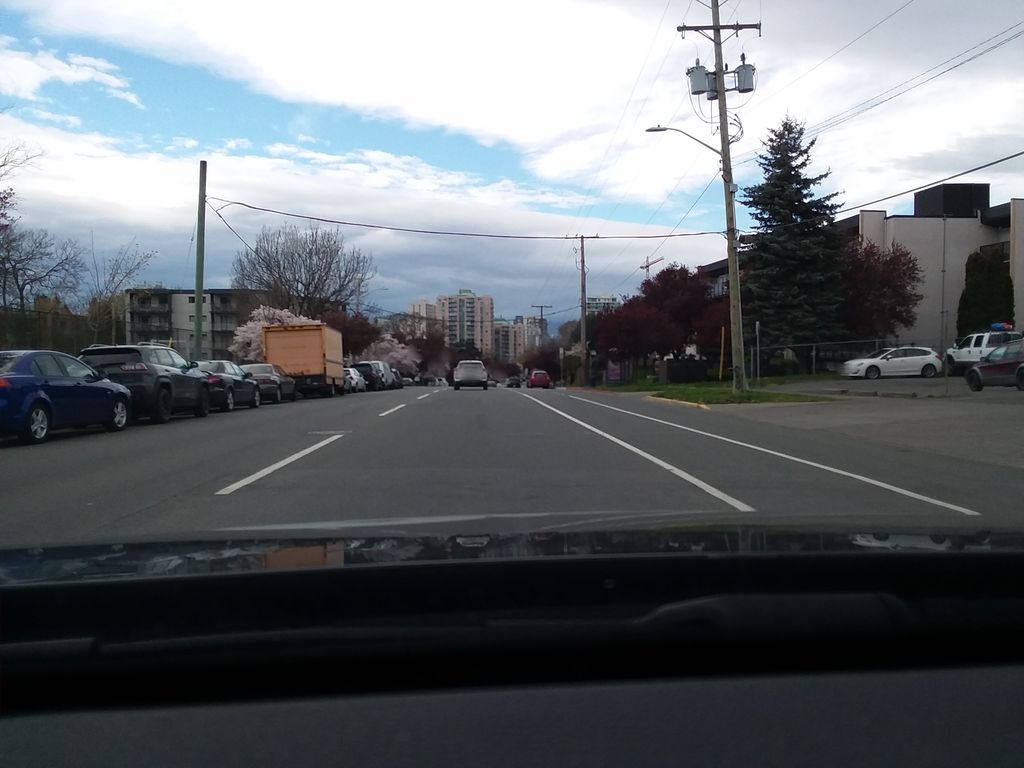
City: victoria